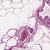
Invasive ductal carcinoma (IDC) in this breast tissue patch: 0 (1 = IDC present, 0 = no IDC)